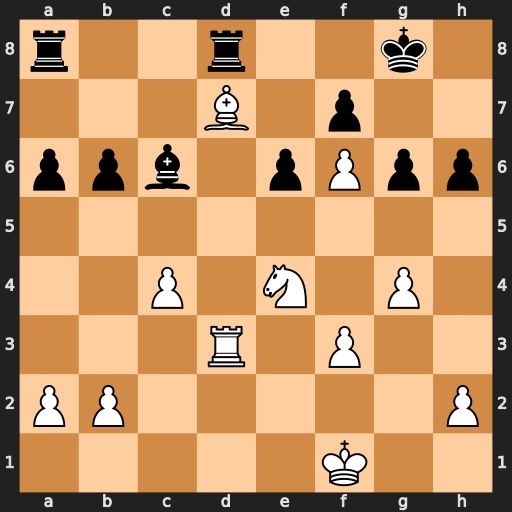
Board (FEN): r2r2k1/3B1p2/ppb1pPpp/8/2P1N1P1/3R1P2/PP5P/5K2
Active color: w
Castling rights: -
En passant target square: -
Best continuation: Bxc6 Rxd3 Bxa8